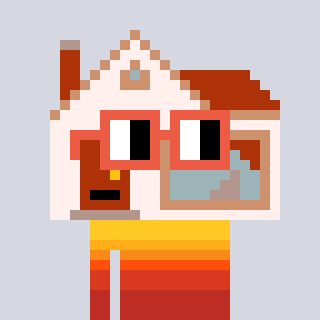
a pixel art character with square orange glasses, a house-shaped head and a orange-colored body on a cool background